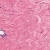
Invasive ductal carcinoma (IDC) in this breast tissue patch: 0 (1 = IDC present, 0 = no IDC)